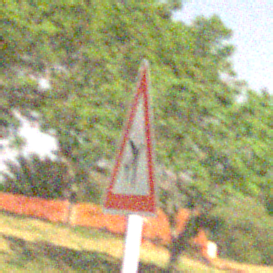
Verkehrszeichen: FlugbetriebLinks
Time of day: Night
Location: Outdoor (Nature)
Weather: Clear
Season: NotSpecified
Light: Natural